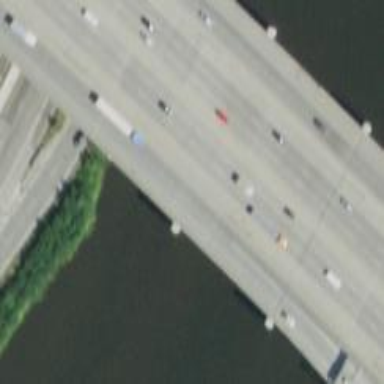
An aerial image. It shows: Bridge on urban freeway/expressway motorway.